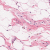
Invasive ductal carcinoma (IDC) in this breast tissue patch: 0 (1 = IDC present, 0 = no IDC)